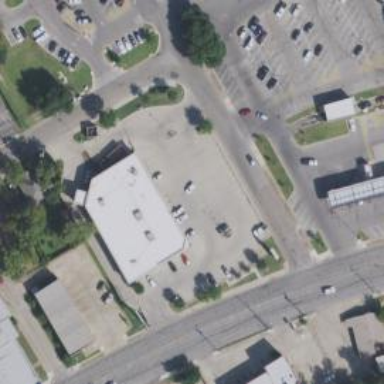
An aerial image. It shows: Parking space.